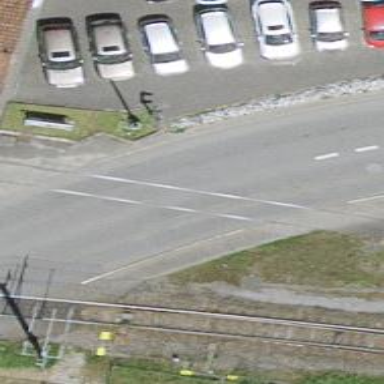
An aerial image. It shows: Railway level crossing.